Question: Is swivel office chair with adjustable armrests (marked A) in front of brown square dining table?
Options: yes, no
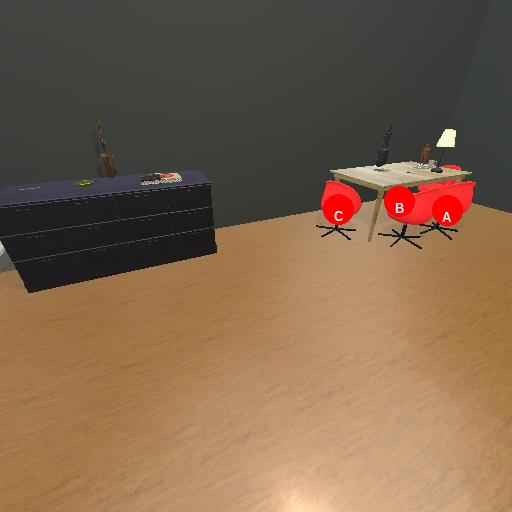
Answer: yes